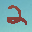
Label: 2